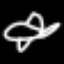
Label: airplane